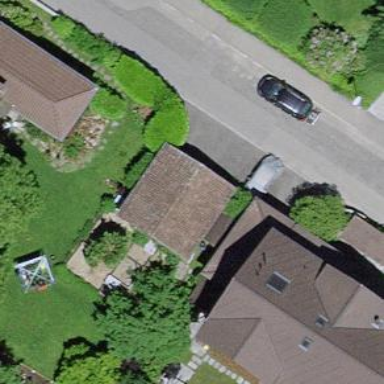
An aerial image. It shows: Garage.